Question: How to correctly update 'JList' after modifying its contents?
I'm building a simple Java 'Messageboard' that looks like this:

It's a 'JList' that has 'JPanels' as list entries and which is displayed within a 'JScrollPane'. In the background it is connected to a postgreSQL database. There is also a filter function that can filter messages for their author and tags.
Here is some of the code:
'''
public Jp_Diskussion(Jp_EinProjekt thismyProject) {
private void initiate() {
setLayout(null);
add(getComboBoxMa());
add(getComboBoxTag());
add(getLabelFiltern());
add(getLabelOpt());
add(getBtnBeitragVerfassen());
initializeMessageBoard();
// Add ItemListeners for selection of combobox entries (needed for filtering later)
comboBoxMa.addItemListener(new ItemChangeListener());
comboBoxTag.addItemListener(new ItemChangeListener());
}
public JScrollPane getScrollPane(MessageList discussionBoard) {
messageScroll = new JScrollPane(discussionBoard);
messageScroll.setBounds(20, 20, 954, 461);
messageScroll.setHorizontalScrollBarPolicy(HORIZONTAL_SCROLLBAR_NEVER);
return messageScroll;
}
public void initializeMessageBoard() {
// Create a custom JList (see class MessageList) called discussionBoard
MessageList discussionBoard = new MessageList();
// Get Project ID (atm still static)
int id = 4;
int pid = 4;
// Get all messages and add them to ArrayList
ArrayList <ConBeitrag> allBtr = ctBtr.getBeitraegeByProjektID(id);
// Add all messages to the JList discussionBoard
for (int i = 0; i < allBtr.size(); i++) {
ConBeitrag msg = allBtr.get(i);
discussionBoard.addMessage(msg);
}
// Add the ScrollPane messageScroll (which is created by getMessageScroll) with the JList as parameter to the JPanel
this.add(getScrollPane(discussionBoard));
// Load contents of comboboxes for the filter
// Load all Employees
Object[] mas = ctBtr.getAllMaByProjektId(pid).toArray();
for (Object ma : mas) {
this.setCbMa(ma);
}
// Load all tags
Object[] tags = ctBtr.getAllTagsByProjectId(id).toArray();
for (Object tag : tags) {
this.setCbTag(tag);
}
}
// ItemListener for when a selection in the comboboxes is made
public class ItemChangeListener implements ItemListener {
public void itemStateChanged(ItemEvent event) {
if (event.getStateChange() == ItemEvent.SELECTED) {
filterMessages();
}
}
}
public void filterMessages() {
// Get Project ID (atm still static)
int id = 4;
// Get selections from the comboboxes
String ma = this.getContentCbMa().toString();
String tag = this.getContentCbTag().toString();
// Create new discussionBoard
MessageList discussionBoard = new MessageList();
// Get all messages again and put them in ArrayList btr
ArrayList <ConBeitrag> btr = ctBtr.getBeitraegeByProjektID(id);
// Filtering: kick all messages that don't fit filter parameters out of ArrayList btr
if (ma != "Alle Mitarbeiter") {
for (int i = 0; i < btr.size();) {
ConBeitrag msg = btr.get(i);
String msgMA = msg.getUsername();
if (!msgMA.equals(ma)) {
btr.remove(i);
} else {
i++;
}
}
}
if (tag != "Alle Schlagworter") {
for (int i = 0; i < btr.size();) {
ConBeitrag msg = btr.get(i);
ArrayList<String> msgTags = msg.getTag();
if (!msgTags.contains(tag)) {
btr.remove(i);
} else {
i++;
}
}
}
// Add remaining messages to discussionBoard
for (int i = 0; i < btr.size(); i++) {
ConBeitrag msg = btr.get(i);
discussionBoard.addMessage(msg);
}
// Add the ScrollPane with the JList again
this.add(getScrollPane(discussionBoard));
revalidate();
}
'''
When the panel is loaded initially it displays the messages correctly. But if I filter (select an item in one of the combo boxes) the list goes blank. If I click on the blank list it shows all messages again (unfiltered). What am I doing wrong? Where do I have to repaint/revalidate?
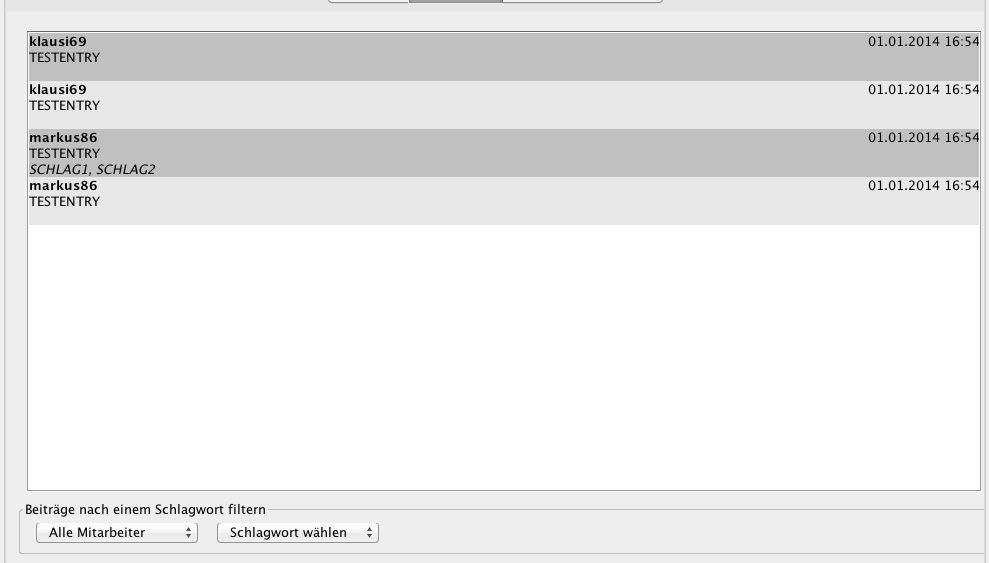
Answer: Don't use a null layout and setBounds(). Swing was designed to be used with layout managers.
In the filter code you are using:
'''
this.add(getScrollPane(discussionBoard));
'''
Don't create new components every time you make a change. All you need to do is update the ListModel and the JList will automatically repaint itself using the model.
So the code would be something like:
'''
DefaultListModel model = new DefaultListModel(...);
// add items to the model
discussionBoard.setModel( model );
'''